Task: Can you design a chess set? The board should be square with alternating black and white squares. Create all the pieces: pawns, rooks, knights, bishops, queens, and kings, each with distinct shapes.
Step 1118:
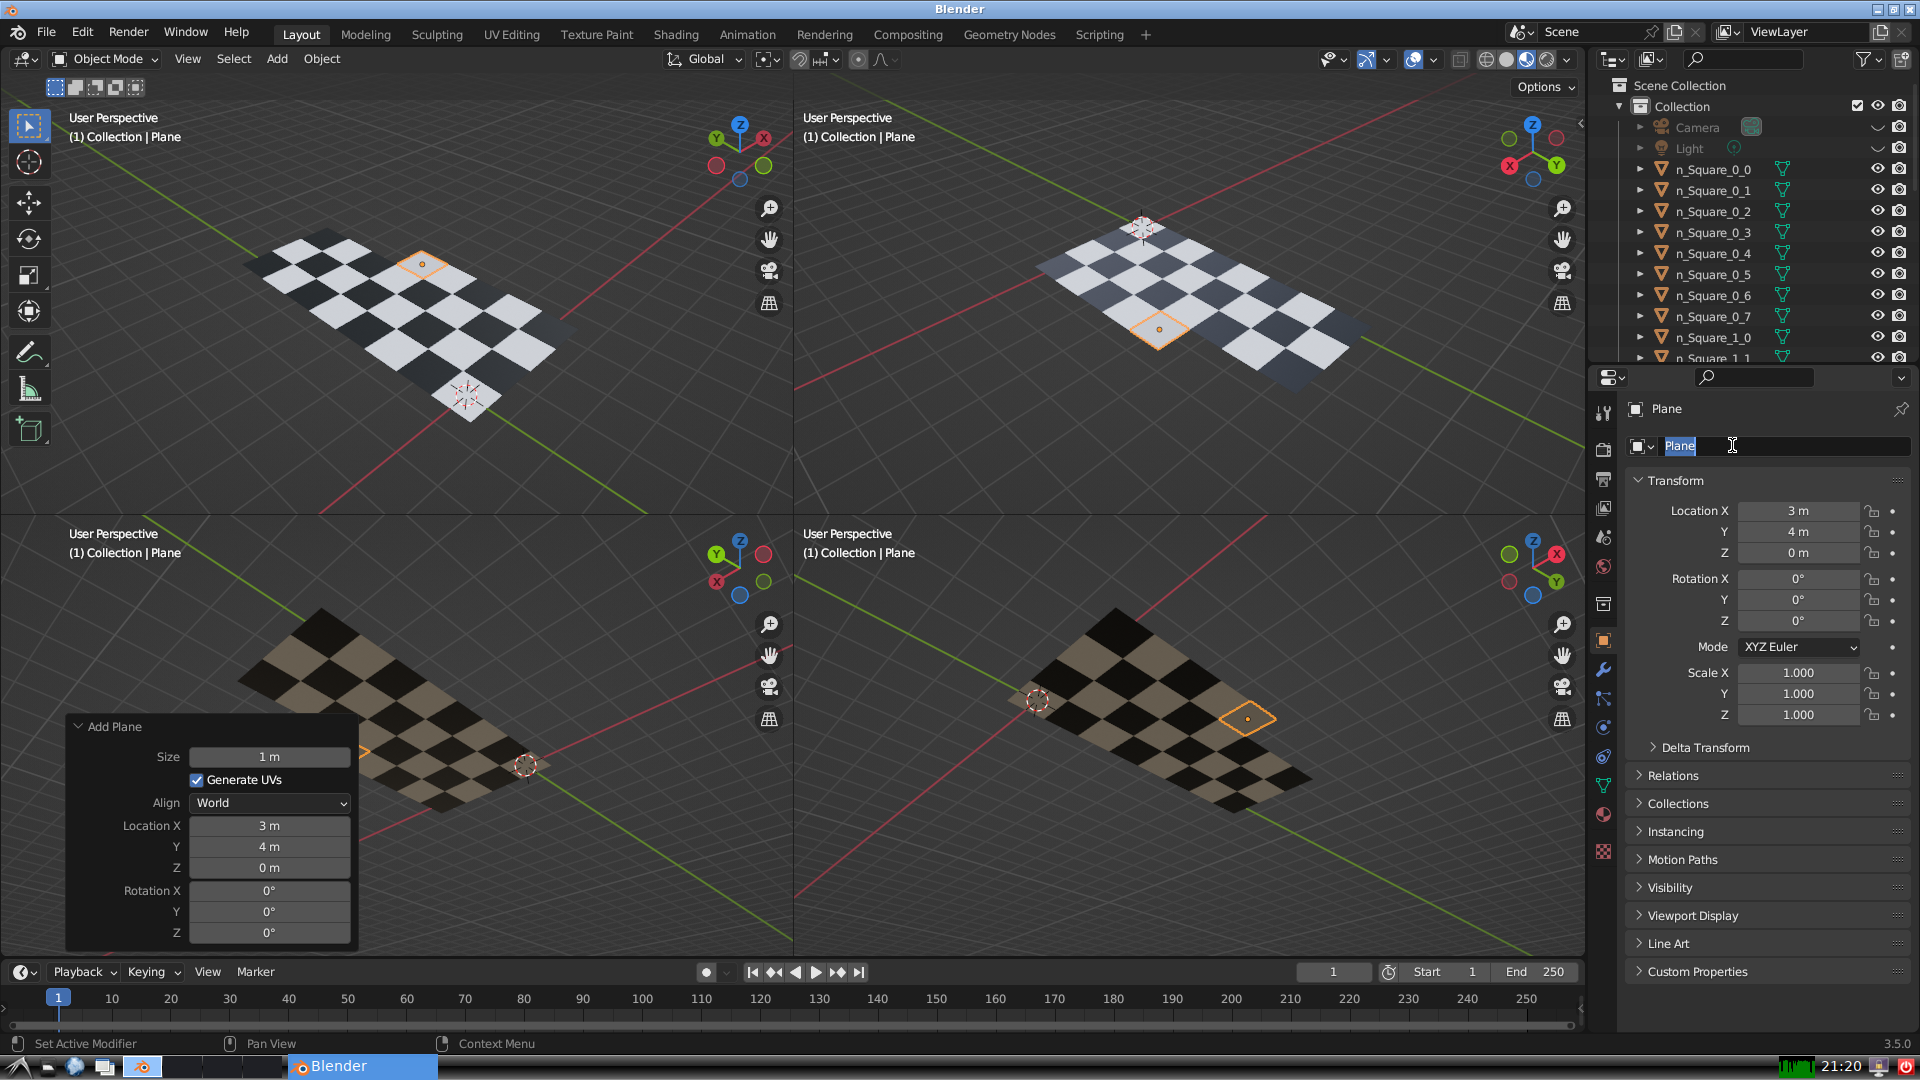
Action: input_text: n_Square_3_4